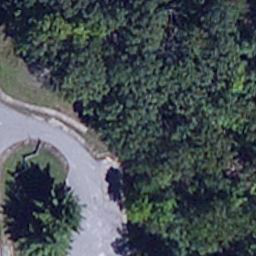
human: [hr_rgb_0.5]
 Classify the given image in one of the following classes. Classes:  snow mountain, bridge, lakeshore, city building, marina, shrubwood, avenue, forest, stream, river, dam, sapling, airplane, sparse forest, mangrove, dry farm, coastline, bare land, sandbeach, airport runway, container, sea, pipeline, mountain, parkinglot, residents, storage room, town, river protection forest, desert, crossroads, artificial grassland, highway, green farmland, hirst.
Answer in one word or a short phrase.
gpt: avenue